Question: I am trying to create a simple subsurface scattering effect using a shader but I am facing a small issue.
Look at those screenshots. The three images represents three lighting states (above surface, really close to surface, subsurface) with various lighting colors (red and blue) and always the same subsurface color (red).

As you might notice when the light is above the surface and really close to this surface its influence appears to minimize which is the expected behavior. But the problem is that is behaves the same for the subsurface part, this is normal according to my shader code but in my opinion the subsurface light influence should be higher when going close to the surface. I suggest you to look at the screenshot for the expected result.
How can I do that ?
Here is the simplified shader code.
'''
half ndotl = max(0.0f, dot(normalWorld, lightDir));
half inversendotl = max(0.0f, dot(normalWorld, -lightDir));
half3 lightColor = _LightColor0.rgb * ndotl; // This is the normal light color calculation
half3 subsurfacecolor = translucencyColor.rgb * inversendotl; // This is the subsurface color
half3 topsubsurfacecolor = translucencyColor.rgb; // This is used for adding subsurface color to top surface
final = subsurfacescolor + lerp(lightColor, topsubsurfacecolor * 0.5, 1 - ndotl - inversendotl);
'''
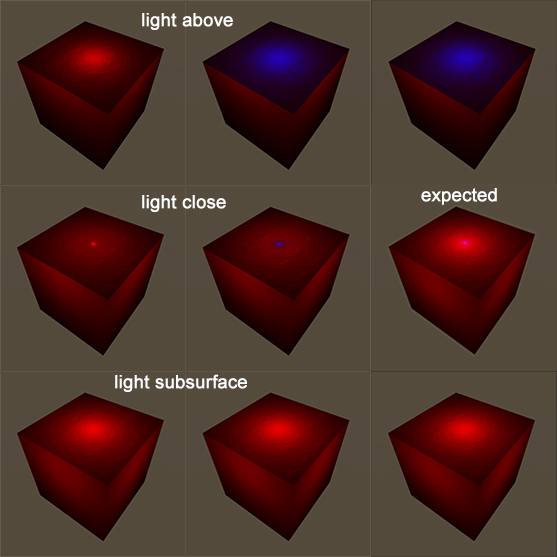
Answer: The way, how you have implemented subsurface scattering effect is very rough. It is hard to achieve nice result using so simple approach.
Staying within selected approach, I would recommend you the following things:
- Take into account distance to the light source accordingly to the inverse square law. This applies to both components, direct light and subsurface.- Once the light is behind the surface, it is better to ignore the dot product of the inner normal and direction to the light, because you never know how the light would travel through the object. One more reason is that because of the law of refraction (assuming that refraction coefficient of the object is higher than one of the air) makes this dot product less influential. You may just use a <URL> function to turn on subsurface component once the light source is behind the surface.
So, the modified version of your shader would be as follows:
'''
half3 toLightVector = u_lightPos - v_fragmentPos;
half lightDistanceSQ = dot(toLightVector, toLightVector);
half3 lightDir = normalize(toLightVector);
half ndotl = max(0.0, dot(v_normal, lightDir));
half inversendotl = step(0.0, dot(v_normal, -lightDir));
half3 lightColor = _LightColor0.rgb * ndotl / lightDistanceSQ * _LightIntensity0;
half3 subsurfacecolor = translucencyColor.rgb * inversendotl / lightDistanceSQ * _LightIntensity0;
half3 final = subsurfacecolor + lightColor;
'''
Where - uniform that contains position of the light source, - varying that contains position of the fragment.
Here is an example in glsl using <URL>:
'''
var container;
var camera, scene, renderer;
var sssMesh;
var lightSourceMesh;
var sssUniforms;
var clock = new THREE.Clock();
init();
animate();
function init() {
container = document.getElementById('container');
camera = new THREE.PerspectiveCamera(40, window.innerWidth / window.innerHeight, 1, 3000);
camera.position.z = 4;
camera.position.y = 2;
camera.rotation.x = -0.45;
scene = new THREE.Scene();
var boxGeometry = new THREE.CubeGeometry(0.75, 0.75, 0.75);
var lightSourceGeometry = new THREE.CubeGeometry(0.1, 0.1, 0.1);
sssUniforms = {
u_lightPos: {
type: "v3",
value: new THREE.Vector3()
}
};
var sssMaterial = new THREE.ShaderMaterial({
uniforms: sssUniforms,
vertexShader: document.getElementById('vertexShader').textContent,
fragmentShader: document.getElementById('fragment_shader').textContent
});
var lightSourceMaterial = new THREE.MeshBasicMaterial();
sssMesh = new THREE.Mesh(boxGeometry, sssMaterial);
sssMesh.position.x = 0;
sssMesh.position.y = 0;
scene.add(sssMesh);
lightSourceMesh = new THREE.Mesh(lightSourceGeometry, lightSourceMaterial);
lightSourceMesh.position.x = 0;
lightSourceMesh.position.y = 0;
scene.add(lightSourceMesh);
renderer = new THREE.WebGLRenderer();
container.appendChild(renderer.domElement);
onWindowResize();
window.addEventListener('resize', onWindowResize, false);
}
function onWindowResize(event) {
camera.aspect = window.innerWidth / window.innerHeight;
camera.updateProjectionMatrix();
renderer.setSize(window.innerWidth, window.innerHeight);
}
function animate() {
requestAnimationFrame(animate);
render();
}
function render() {
var delta = clock.getDelta();
var lightHeight = Math.sin(clock.elapsedTime * 1.0) * 0.5 + 0.7;
lightSourceMesh.position.y = lightHeight;
sssUniforms.u_lightPos.value.y = lightHeight;
sssMesh.rotation.y += delta * 0.5;
renderer.render(scene, camera);
}
'''
'''
body {
color: #ffffff;
background-color: #050505;
margin: 0px;
overflow: hidden;
}
'''
'''
<script src="http://threejs.org/build/three.min.js"></script>
<div id="container"></div>
<script id="fragment_shader" type="x-shader/x-fragment">
varying vec3 v_fragmentPos;
varying vec3 v_normal;
uniform vec3 u_lightPos;
void main(void)
{
vec3 _LightColor0 = vec3(1.0,0.5,0.5);
float _LightIntensity0 = 0.2;
vec3 translucencyColor = vec3(0.8,0.2,0.2);
vec3 toLightVector = u_lightPos - v_fragmentPos;
float lightDistanceSQ = dot(toLightVector, toLightVector);
vec3 lightDir = normalize(toLightVector);
float ndotl = max(0.0, dot(v_normal, lightDir));
float inversendotl = step(0.0, dot(v_normal, -lightDir));
vec3 lightColor = _LightColor0.rgb * ndotl / lightDistanceSQ * _LightIntensity0;
vec3 subsurfacecolor = translucencyColor.rgb * inversendotl / lightDistanceSQ * _LightIntensity0;
vec3 final = subsurfacecolor + lightColor;
gl_FragColor=vec4(final,1.0);
}
</script>
<script id="vertexShader" type="x-shader/x-vertex">
varying vec3 v_fragmentPos;
varying vec3 v_normal;
void main()
{
vec4 mvPosition = modelViewMatrix * vec4( position, 1.0 );
v_fragmentPos = (modelMatrix * vec4( position, 1.0 )).xyz;
v_normal = (modelMatrix * vec4( normal, 0.0 )).xyz;
gl_Position = projectionMatrix * mvPosition;
}
</script>
'''
There are large amount of different techniques of simulation of SSS.
and are the most frequently used techniques.
Check <URL> article from GPU Gems, it describes mentioned techniques.
Also, you can find interesting <URL> presentation from EA. It mentions approach that is very close to yours for rendering plants.
Spherical harmonics also works well for static geometry, but this approach is very complicated and it needs precomputed irradiance transfer. Check <URL> article, that shows use of spherical harmonics to approximate SSS.